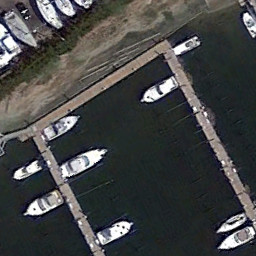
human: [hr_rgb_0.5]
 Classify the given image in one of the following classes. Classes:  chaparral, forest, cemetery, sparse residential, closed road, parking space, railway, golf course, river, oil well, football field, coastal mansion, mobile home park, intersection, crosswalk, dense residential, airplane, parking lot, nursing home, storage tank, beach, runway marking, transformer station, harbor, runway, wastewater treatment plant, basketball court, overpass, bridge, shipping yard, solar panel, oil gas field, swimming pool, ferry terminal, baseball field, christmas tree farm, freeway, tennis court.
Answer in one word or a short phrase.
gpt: ferry terminal